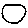
Label: circle